Brain MRI, t2w sequence, axial 2D slice.
Patient: age 28, sex F, weight 95 kg, height 1.95 m
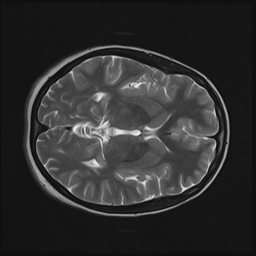